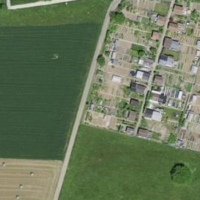
EUNIS habitat code: 53
Species observed at this site:
Portulaca oleracea